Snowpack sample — Rabbit Ears Pass, Jackson County, Colorado, USA (12/17/25, 1:08 PM MST)
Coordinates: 40.387, -106.625
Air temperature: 34 °F
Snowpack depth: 46 cm
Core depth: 40 cm
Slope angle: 6°, slope face: 165°
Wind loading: medium
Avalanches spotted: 0
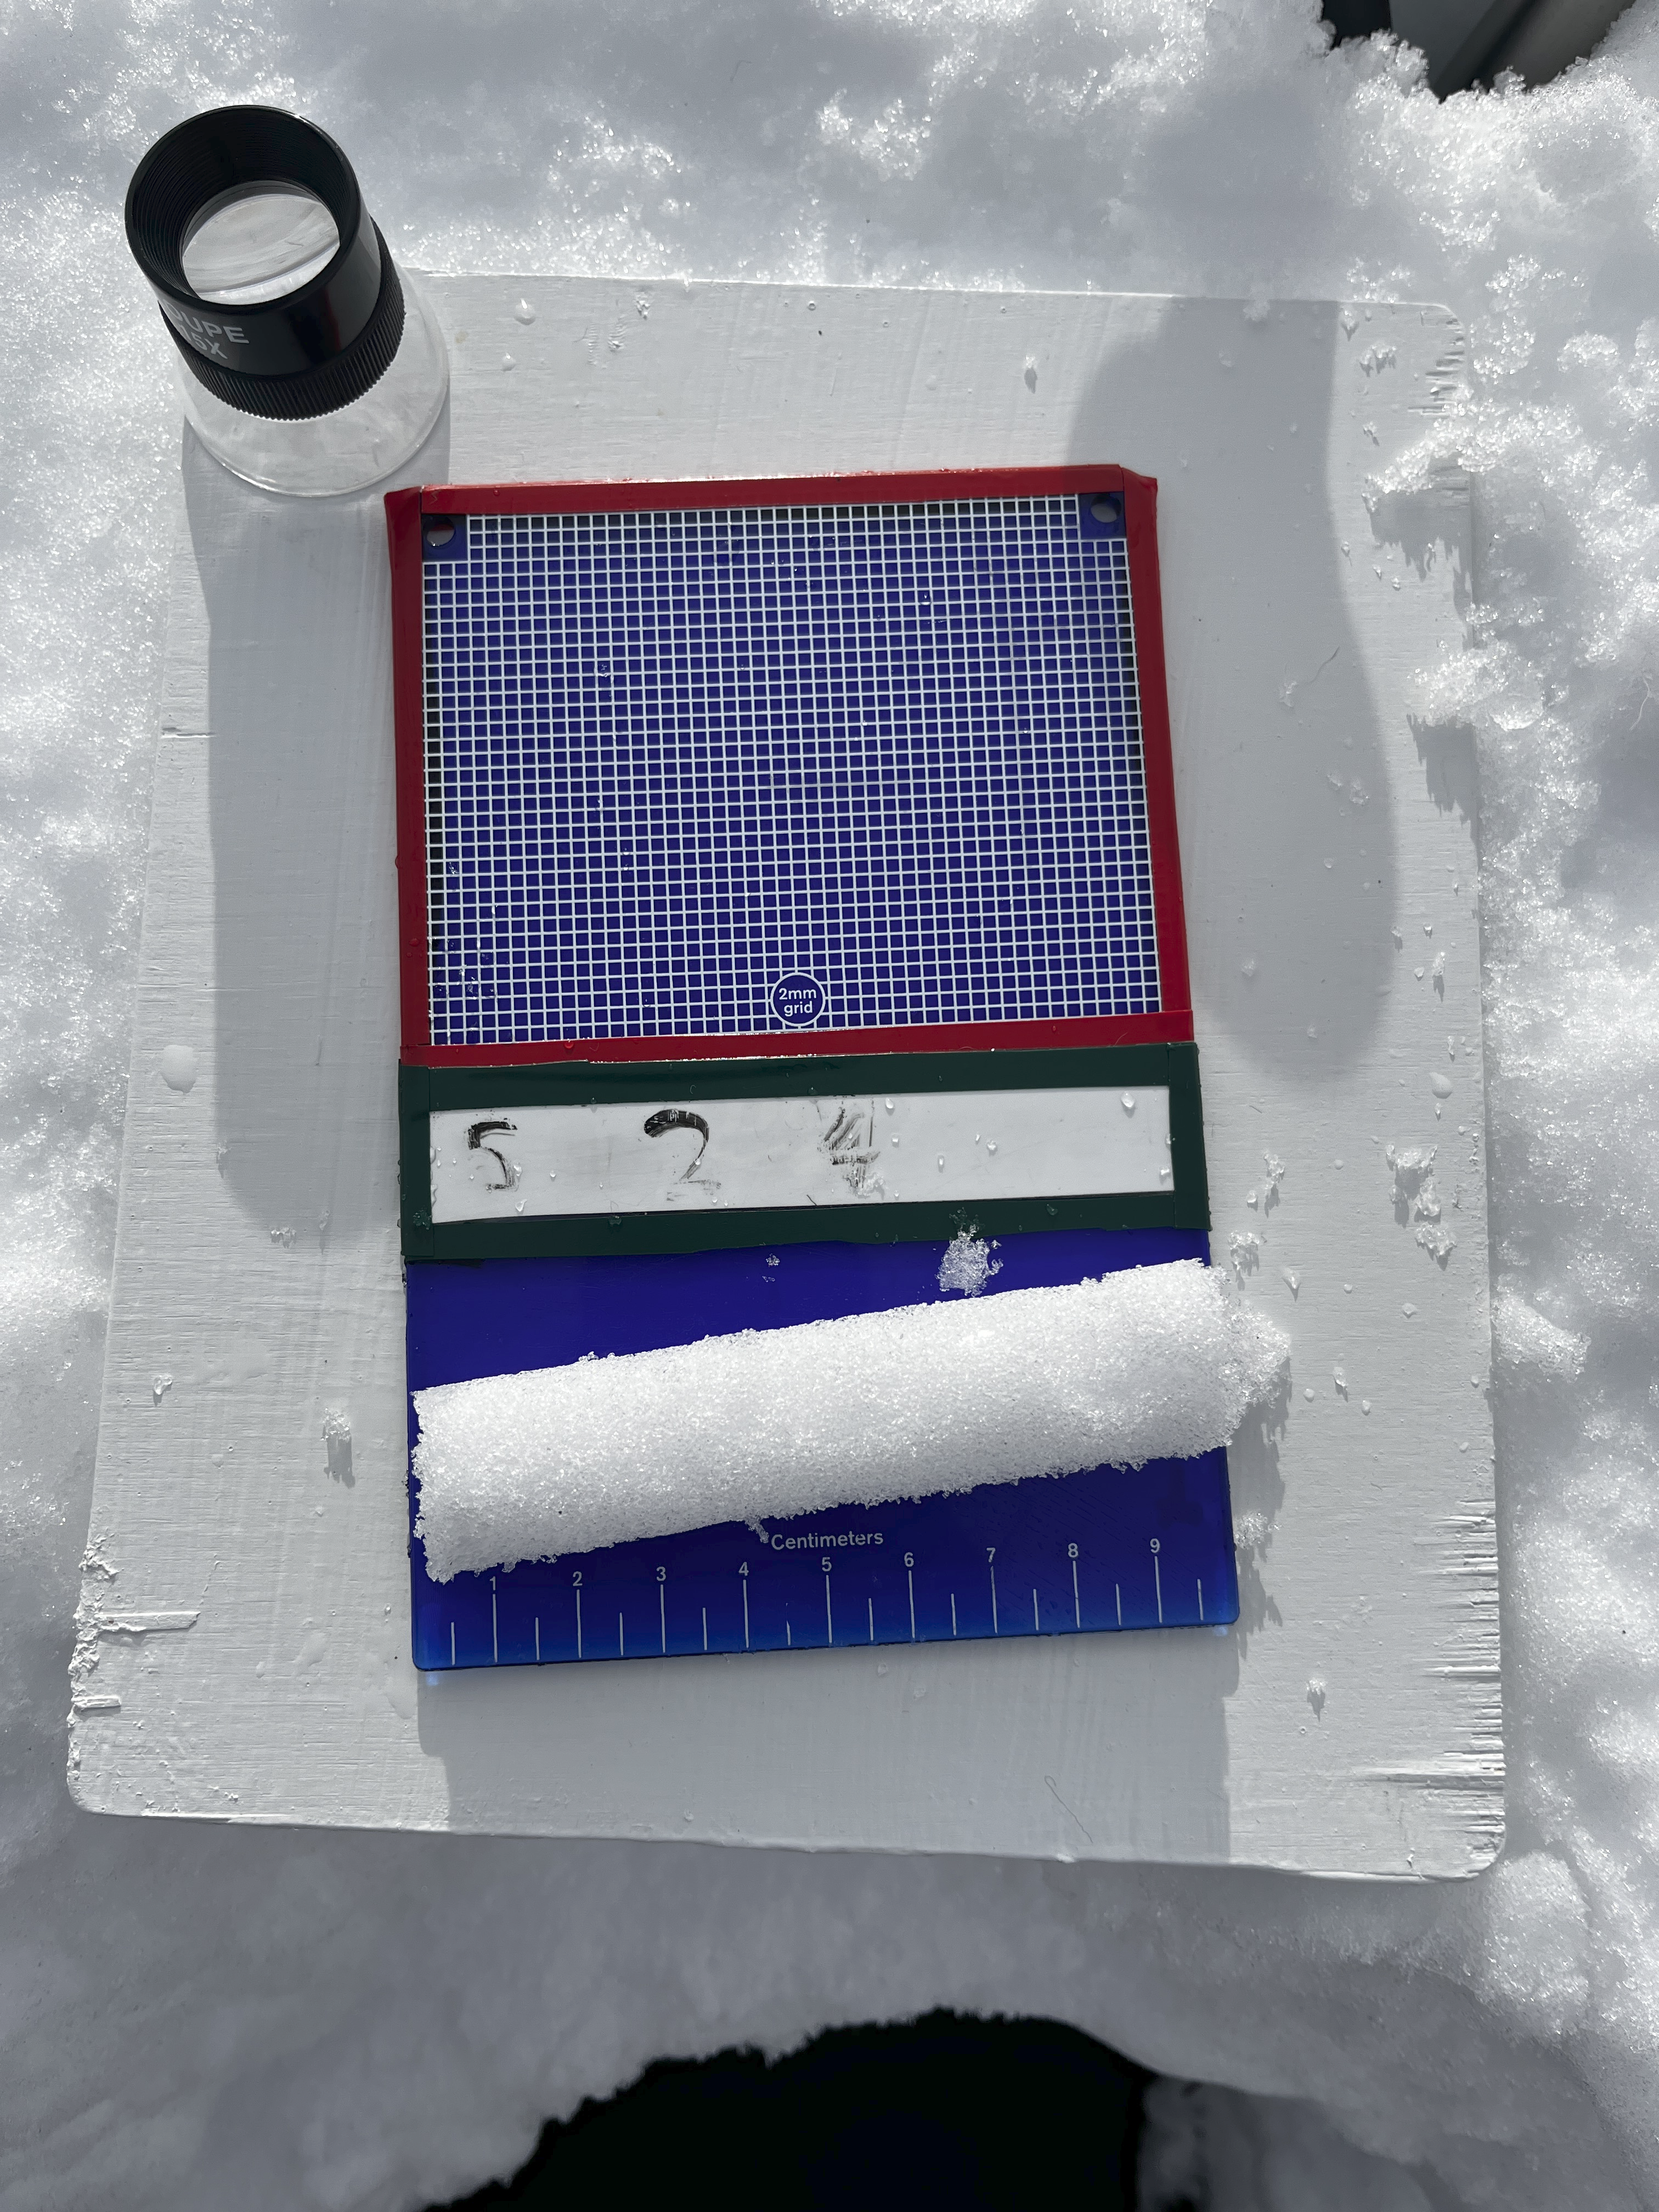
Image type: crystal_card
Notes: No avalanches spotted nearby, although collected in a meadowy area with minimal risk on this face of the pass.